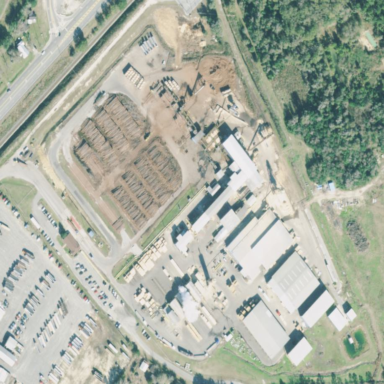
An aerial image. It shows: Industrial area that houses sawmill.